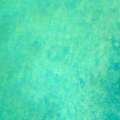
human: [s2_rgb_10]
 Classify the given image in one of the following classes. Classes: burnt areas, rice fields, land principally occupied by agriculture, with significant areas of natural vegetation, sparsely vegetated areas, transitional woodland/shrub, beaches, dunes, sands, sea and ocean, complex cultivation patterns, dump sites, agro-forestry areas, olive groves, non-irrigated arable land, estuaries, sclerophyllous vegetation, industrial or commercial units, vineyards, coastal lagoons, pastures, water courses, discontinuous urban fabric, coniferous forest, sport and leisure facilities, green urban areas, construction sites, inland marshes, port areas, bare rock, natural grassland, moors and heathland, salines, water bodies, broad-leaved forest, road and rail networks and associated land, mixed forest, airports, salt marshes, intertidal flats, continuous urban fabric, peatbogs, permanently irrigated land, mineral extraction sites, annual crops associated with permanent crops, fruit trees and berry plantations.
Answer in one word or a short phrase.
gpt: sea and ocean